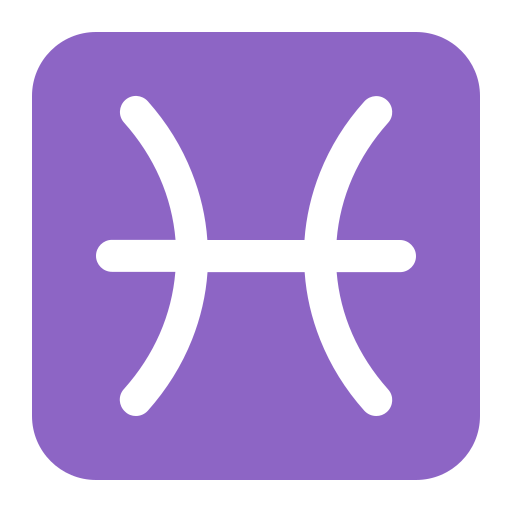
pisces flat